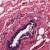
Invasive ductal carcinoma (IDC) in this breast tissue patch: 0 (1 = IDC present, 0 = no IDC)